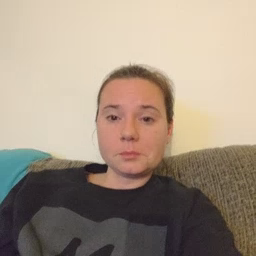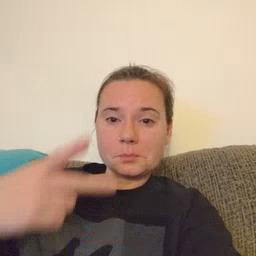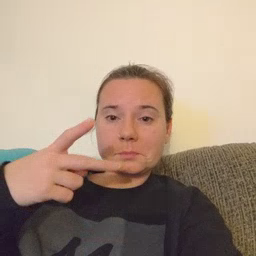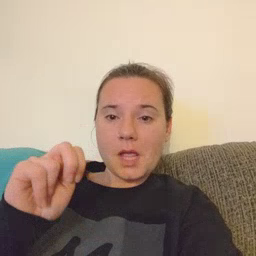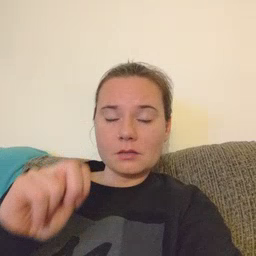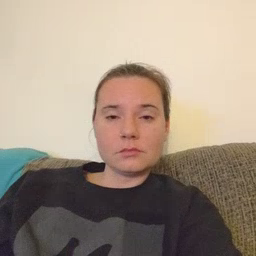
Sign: pen